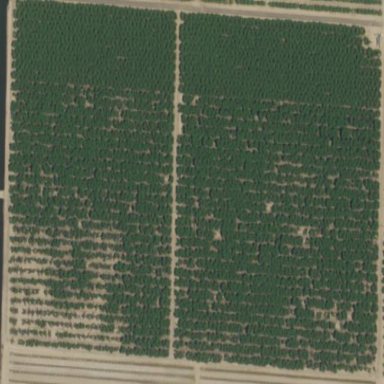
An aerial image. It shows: Orchard with nectarine trees.